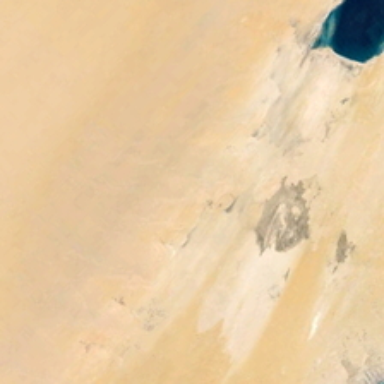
Two dark green ponds are in a piece of yellow desert .